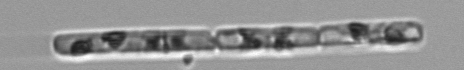
Label: Guinardia_delicatula